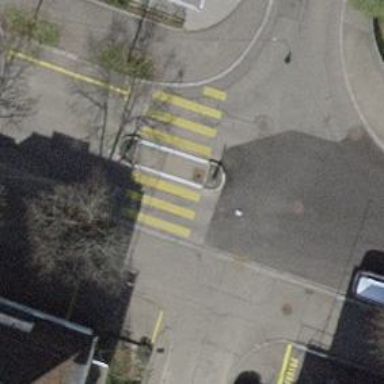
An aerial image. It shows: Living street with asphalt surface. There is sidewalk on the left side.